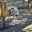
Label: 2